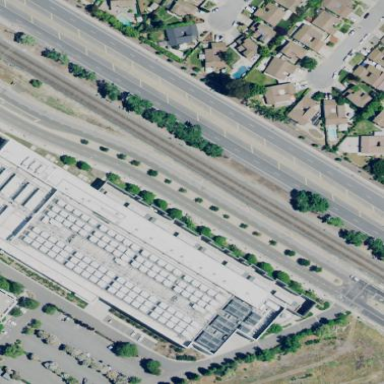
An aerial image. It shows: Data center building.